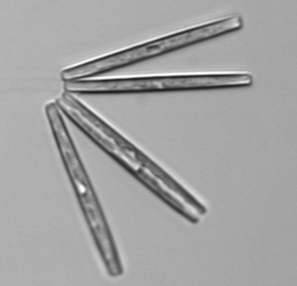
Label: Thalassionema